Question: As you probably already guessed I am quite new to coding. As my First Project i want to code TicTacToe. It seems like the default color of my Buttons is set to purple and i would like to change that. The problem is using "android:background" does nothing. If I use "android:backgroundTint" it changes the color as i want it to but i doesn't fill the space. I appreciate every help, thanks!
'''
<TableLayout
android:layout_width="match_parent"
android:layout_height="wrap_content"
app:layout_constraintBottom_toBottomOf="parent"
app:layout_constraintEnd_toEndOf="parent"
app:layout_constraintStart_toStartOf="parent"
app:layout_constraintTop_toTopOf="parent"
app:layout_constraintVertical_bias="0.825"
android:id="@+id/table">
<TableRow>
<Button
android:layout_width="match_parent"
android:layout_height="match_parent"
android:layout_weight="1"
android:backgroundTint="@color/black"
android:text="X"
android:textSize="100dp" />
<Button
android:layout_width="match_parent"
android:layout_height="match_parent"
android:layout_weight="1"
android:text="X"
android:background="@color/white"
android:textSize="100dp" />
<Button
android:layout_width="match_parent"
android:layout_height="match_parent"
android:layout_weight="1"
android:text="X"
android:background="@color/white"
android:textSize="100dp" />
'''
The others rows are the same

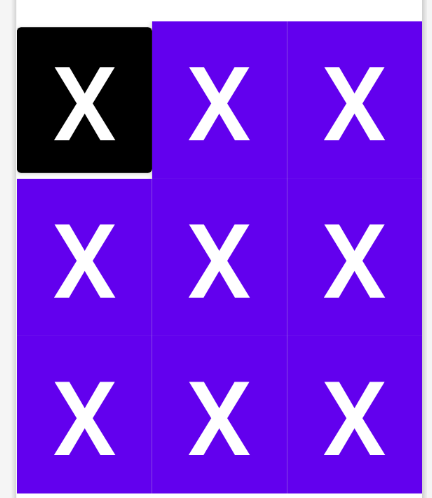
Answer: The button by default is a <URL> component so to change the background colour you can use the attribute: and to fill the space you can use the attributes: , , and all to 0dp value. Also to remove the default corner radius you have to use the attribute to 0dp.
Below is an example Button which has the above attributes:
'''
<Button
android:layout_width="match_parent"
android:layout_height="match_parent"
android:layout_weight="1"
android:text="X"
android:textSize="100sp"
android:backgroundTint="@color/black"
android:insetLeft="0dp"
android:insetTop="0dp"
android:insetRight="0dp"
android:insetBottom="0dp"
app:cornerRadius="0dp" />
'''
And the Result after applying three of them horizontally with different colours and equal space will be like below:
<URL>